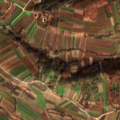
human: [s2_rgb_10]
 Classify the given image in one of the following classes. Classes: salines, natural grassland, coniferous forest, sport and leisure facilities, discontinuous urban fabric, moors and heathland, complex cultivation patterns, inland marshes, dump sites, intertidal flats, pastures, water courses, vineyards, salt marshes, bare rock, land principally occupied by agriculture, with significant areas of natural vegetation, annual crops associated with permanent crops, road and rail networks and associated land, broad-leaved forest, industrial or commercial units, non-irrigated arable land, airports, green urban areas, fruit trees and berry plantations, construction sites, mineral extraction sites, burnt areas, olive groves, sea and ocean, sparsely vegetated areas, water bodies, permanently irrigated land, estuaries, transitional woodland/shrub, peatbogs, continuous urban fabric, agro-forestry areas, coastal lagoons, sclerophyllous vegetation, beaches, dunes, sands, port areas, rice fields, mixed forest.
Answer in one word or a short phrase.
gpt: non-irrigated arable land, land principally occupied by agriculture, with significant areas of natural vegetation